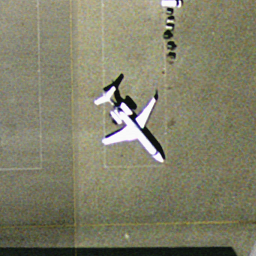
Label: airplane